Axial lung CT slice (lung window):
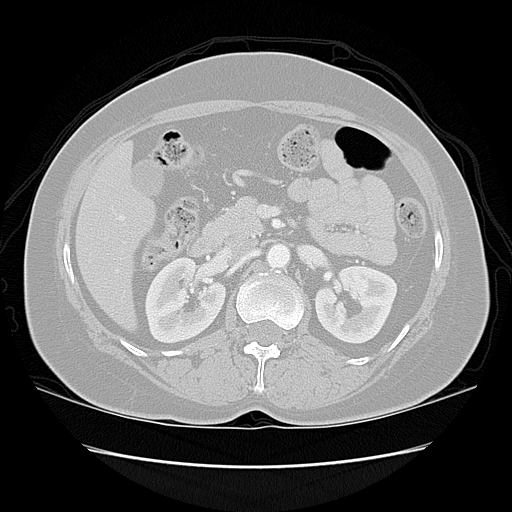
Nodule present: no